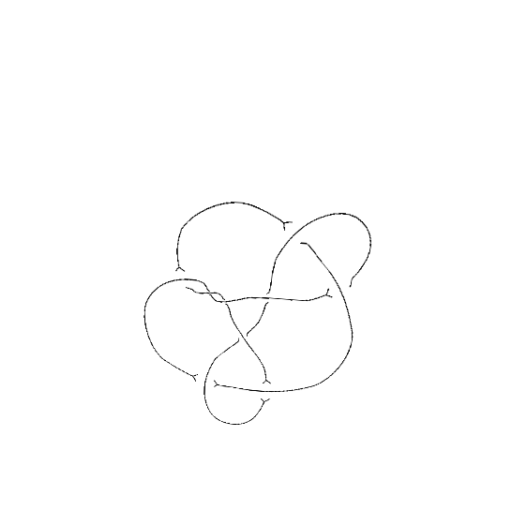
Crossing number: 9